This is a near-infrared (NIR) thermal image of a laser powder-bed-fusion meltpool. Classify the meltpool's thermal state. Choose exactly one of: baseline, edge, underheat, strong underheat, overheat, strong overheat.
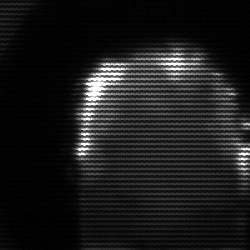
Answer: baseline